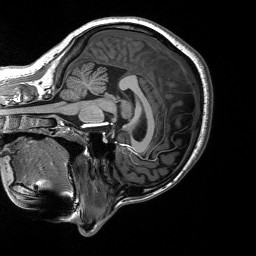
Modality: T1w
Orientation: sagittal
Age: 30
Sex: female
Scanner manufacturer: siemens
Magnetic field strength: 3 T
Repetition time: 2.53 s
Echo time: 0.00219 s